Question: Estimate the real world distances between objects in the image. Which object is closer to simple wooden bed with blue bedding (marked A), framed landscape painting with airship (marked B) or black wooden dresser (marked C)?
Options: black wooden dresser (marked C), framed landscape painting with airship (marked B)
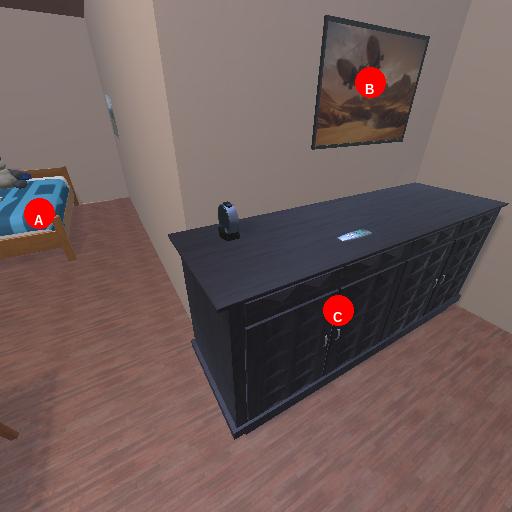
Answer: black wooden dresser (marked C)